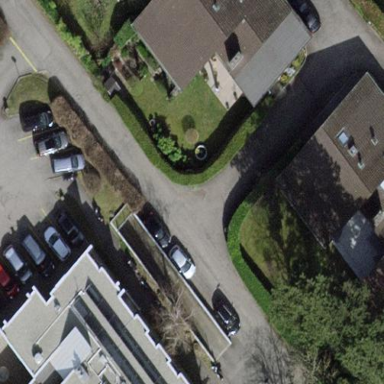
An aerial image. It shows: Garden enclosed by fence.